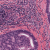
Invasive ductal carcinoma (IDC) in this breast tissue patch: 0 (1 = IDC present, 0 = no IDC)